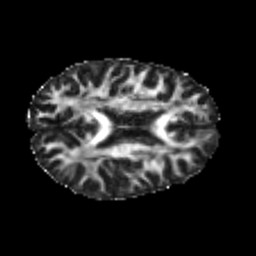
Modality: FA
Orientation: axial
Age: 24
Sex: female
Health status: healthy
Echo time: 0.074 s